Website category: sports
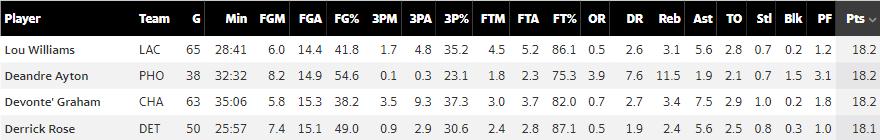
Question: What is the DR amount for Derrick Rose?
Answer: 1.9

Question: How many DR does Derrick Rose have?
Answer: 1.9

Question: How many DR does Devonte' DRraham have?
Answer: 2.7

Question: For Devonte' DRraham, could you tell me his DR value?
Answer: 2.7

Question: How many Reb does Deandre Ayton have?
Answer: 11.5

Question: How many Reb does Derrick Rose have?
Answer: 2.4

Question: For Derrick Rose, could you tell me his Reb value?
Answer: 2.4

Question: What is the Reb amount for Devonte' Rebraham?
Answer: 3.4

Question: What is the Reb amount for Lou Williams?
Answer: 3.1

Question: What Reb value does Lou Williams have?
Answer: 3.1

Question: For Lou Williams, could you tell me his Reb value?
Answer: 3.1

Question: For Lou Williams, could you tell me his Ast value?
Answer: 5.6

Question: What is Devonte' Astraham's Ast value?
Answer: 7.5

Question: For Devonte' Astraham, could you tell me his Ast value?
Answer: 7.5

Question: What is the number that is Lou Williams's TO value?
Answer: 2.8

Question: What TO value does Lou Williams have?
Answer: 2.8

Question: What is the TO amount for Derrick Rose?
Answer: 2.5

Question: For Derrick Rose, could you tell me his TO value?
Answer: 2.5

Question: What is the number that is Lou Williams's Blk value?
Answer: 0.2

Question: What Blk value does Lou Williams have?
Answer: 0.2

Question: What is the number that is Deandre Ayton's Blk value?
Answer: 1.5

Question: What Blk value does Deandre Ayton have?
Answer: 1.5

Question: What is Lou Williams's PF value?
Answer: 1.2

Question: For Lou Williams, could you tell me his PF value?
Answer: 1.2

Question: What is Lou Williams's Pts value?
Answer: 18.2

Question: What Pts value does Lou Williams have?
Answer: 18.2

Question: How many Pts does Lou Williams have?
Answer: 18.2

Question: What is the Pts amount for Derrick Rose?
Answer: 18.1

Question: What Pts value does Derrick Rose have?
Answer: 18.1